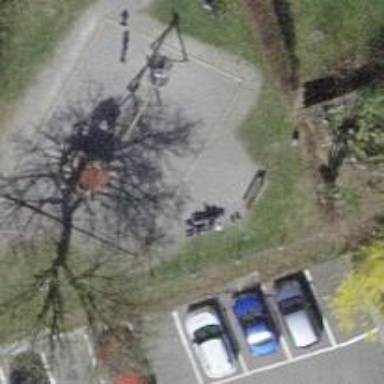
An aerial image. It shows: Playground area for leisure activities on the land.